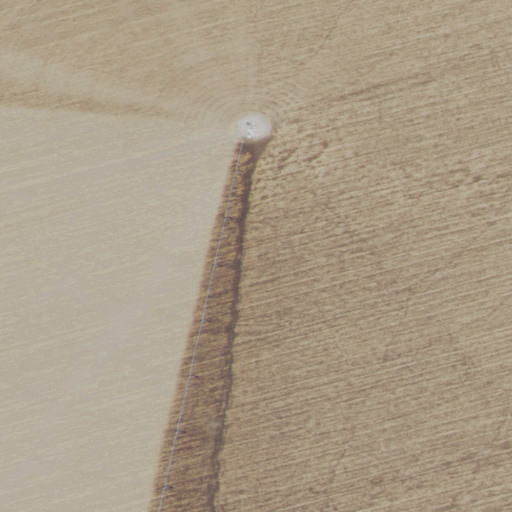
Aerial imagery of plain(s) in Idaho named Deer Flat containing only cultivated crops